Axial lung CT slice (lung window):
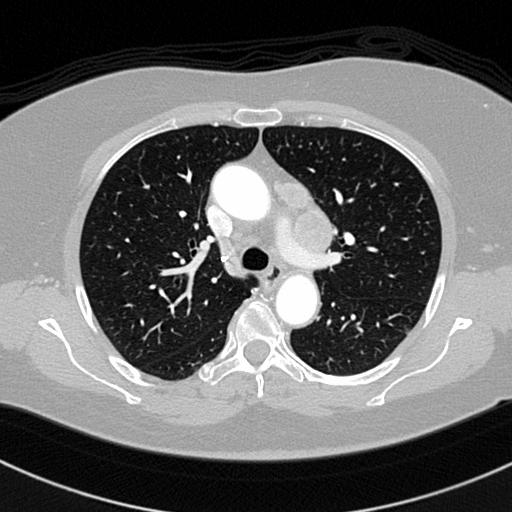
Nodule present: no